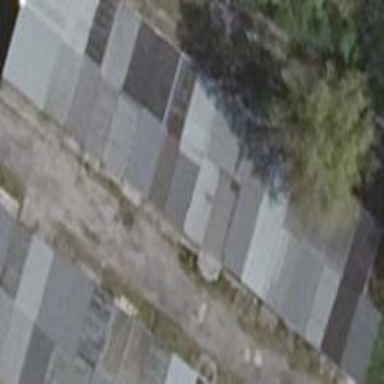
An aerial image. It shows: Flat roofed garages.